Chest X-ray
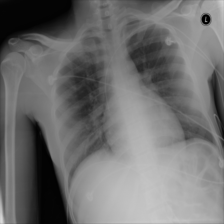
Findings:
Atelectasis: negative
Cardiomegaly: negative
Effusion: negative
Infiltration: negative
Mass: negative
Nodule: negative
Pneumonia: negative
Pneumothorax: negative
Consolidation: negative
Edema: negative
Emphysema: negative
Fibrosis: negative
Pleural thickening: negative
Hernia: negative